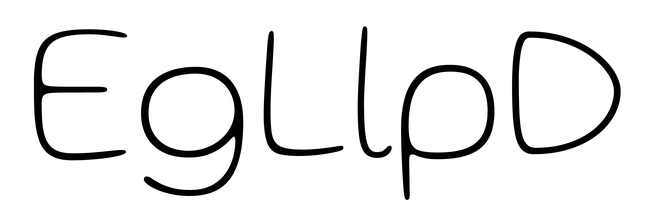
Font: Gluten_Thin